Question: All day, I have been cleaning up an old project of mine.
I have a lot of needless features that I want to get rid of to avoid the app from getting to cramped (including an intro screen that I would like to redesign).
Anyways, I've created a new project and I've been transferring over bits of code, piece by piece to keep everything clean.
All of the code seems to be in the same place as my previous project, however,

Is there any stupid mistake I am making that someone else has encountered themselves? Or am I doing something frantically wrong. Newbie here, I apologize in advance.
If anyone is willing to take a deeper look into the issue, I'd be happy to send the project. :)
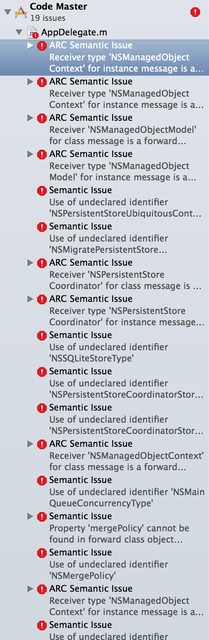
Answer: You don't seem to have imported the Core Data headers into your app delegate.
'#import <CoreData/CoreData.h>'